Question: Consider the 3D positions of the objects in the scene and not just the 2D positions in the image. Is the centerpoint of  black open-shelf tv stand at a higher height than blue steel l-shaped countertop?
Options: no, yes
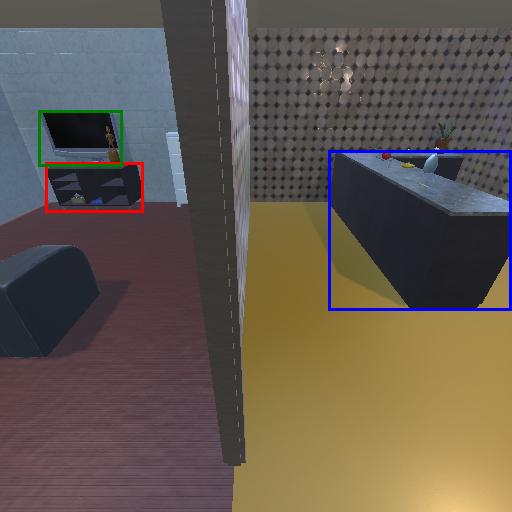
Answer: no